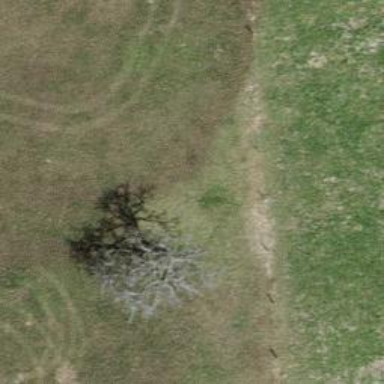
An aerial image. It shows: Beautiful tree in nature.